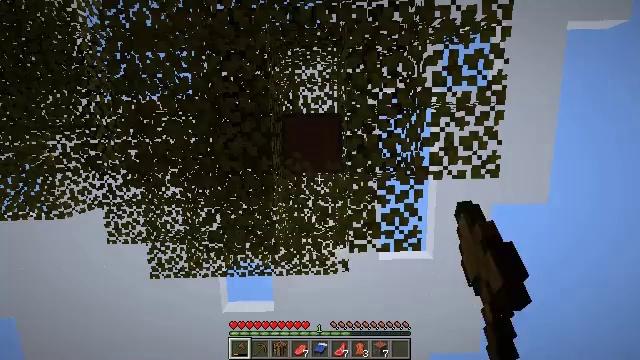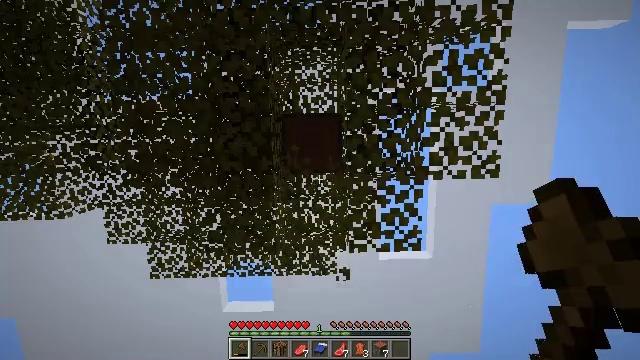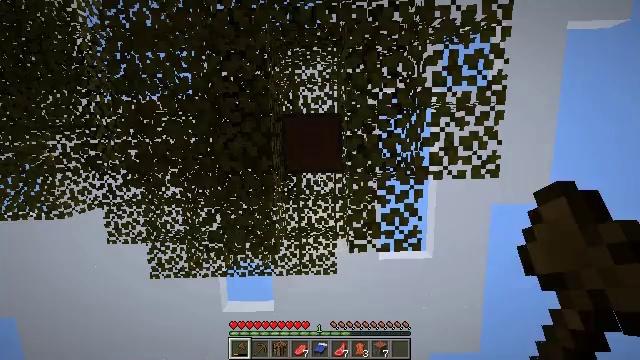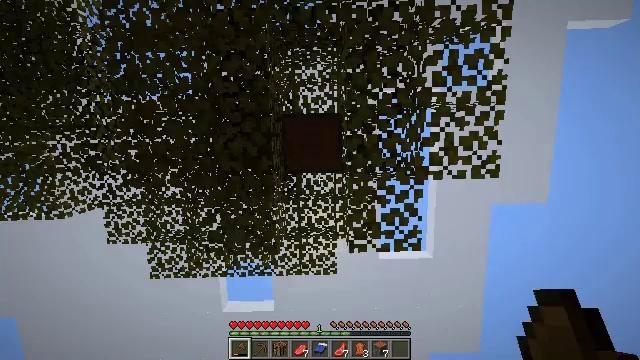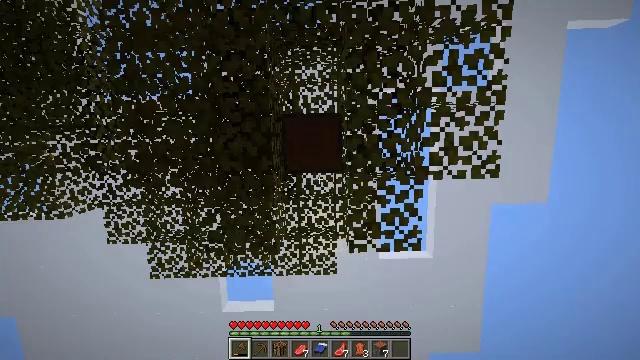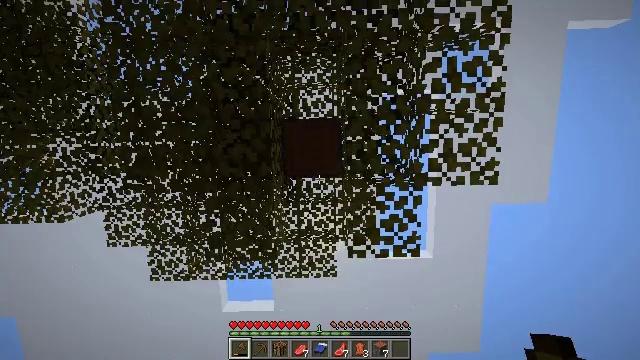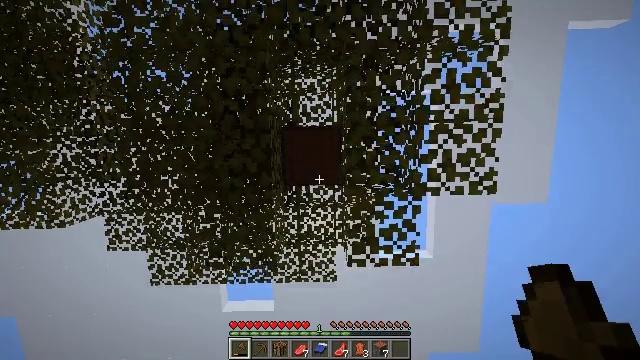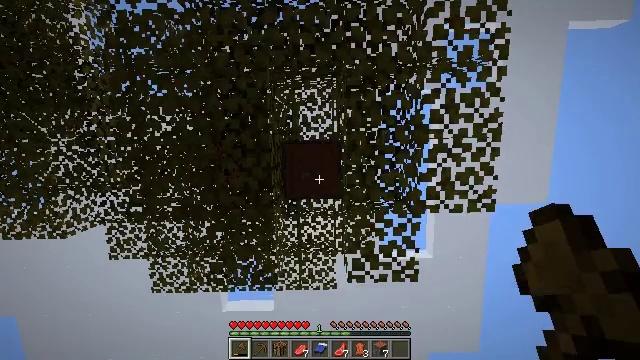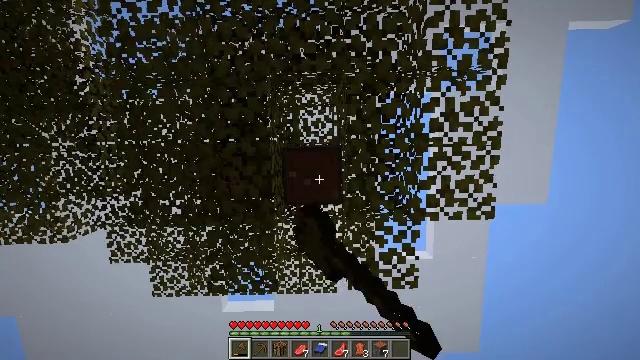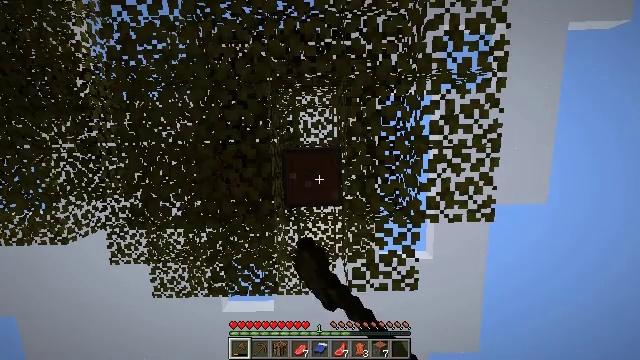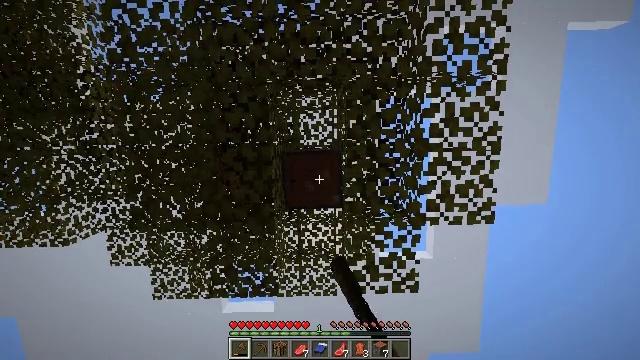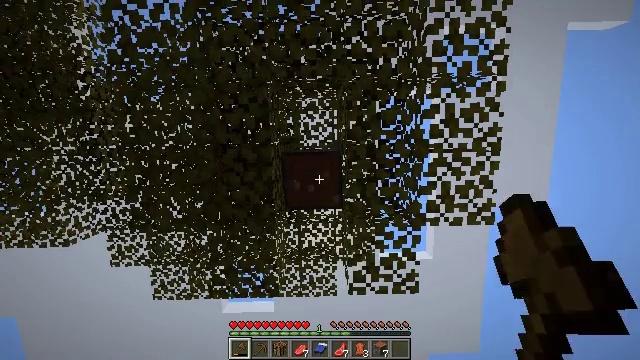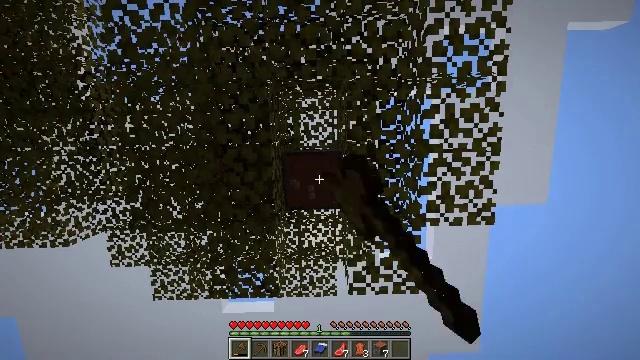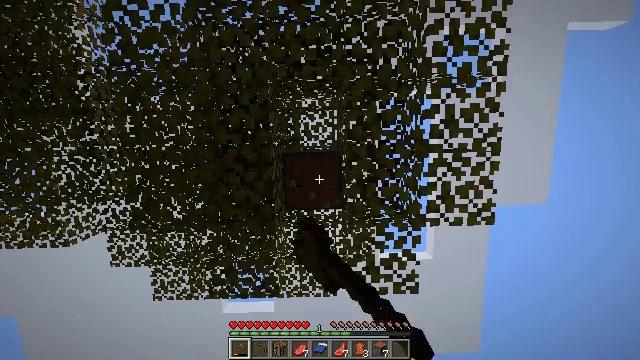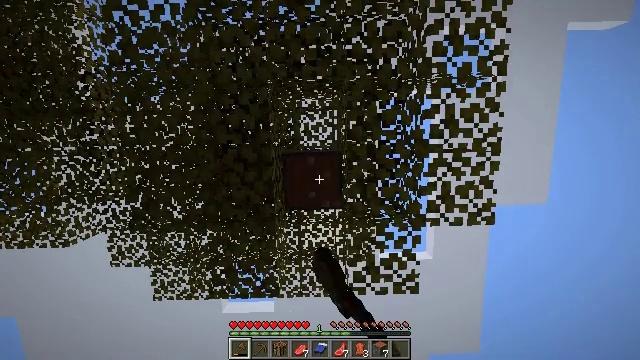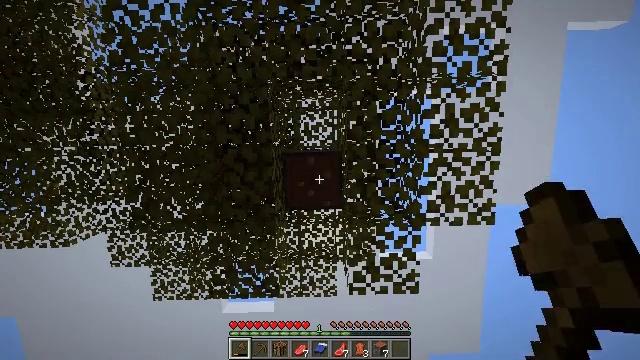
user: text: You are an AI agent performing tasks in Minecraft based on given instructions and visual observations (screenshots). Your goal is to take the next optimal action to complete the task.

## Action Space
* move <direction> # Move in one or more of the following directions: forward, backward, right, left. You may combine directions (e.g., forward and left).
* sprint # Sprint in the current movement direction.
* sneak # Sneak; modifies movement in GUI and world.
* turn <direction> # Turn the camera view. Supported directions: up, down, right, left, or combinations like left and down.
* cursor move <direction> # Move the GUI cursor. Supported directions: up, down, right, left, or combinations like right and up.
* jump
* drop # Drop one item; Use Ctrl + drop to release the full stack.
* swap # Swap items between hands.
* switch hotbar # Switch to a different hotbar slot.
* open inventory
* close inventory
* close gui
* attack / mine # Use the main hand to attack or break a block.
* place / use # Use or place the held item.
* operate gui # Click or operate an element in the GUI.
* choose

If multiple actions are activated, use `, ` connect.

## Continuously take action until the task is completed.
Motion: motion action
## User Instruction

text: Mine acacia log from the tree's trunk.
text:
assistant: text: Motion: attack / mine
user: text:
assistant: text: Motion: attack / mine
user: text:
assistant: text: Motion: attack / mine
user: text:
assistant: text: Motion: attack / mine
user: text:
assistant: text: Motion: move back, attack / mine
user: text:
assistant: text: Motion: move back, attack / mine
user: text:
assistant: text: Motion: move back, attack / mine
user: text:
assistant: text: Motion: attack / mine
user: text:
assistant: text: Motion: attack / mine
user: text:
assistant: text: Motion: attack / mine
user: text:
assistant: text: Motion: attack / mine
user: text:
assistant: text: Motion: attack / mine
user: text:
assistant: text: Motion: attack / mine
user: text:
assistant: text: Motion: attack / mine
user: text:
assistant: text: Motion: attack / mine
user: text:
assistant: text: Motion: attack / mine
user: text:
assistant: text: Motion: attack / mine
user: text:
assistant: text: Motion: attack / mine
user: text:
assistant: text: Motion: attack / mine
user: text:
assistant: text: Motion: attack / mine
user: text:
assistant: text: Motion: attack / mine
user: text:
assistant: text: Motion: attack / mine
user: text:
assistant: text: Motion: attack / mine
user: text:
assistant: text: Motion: attack / mine
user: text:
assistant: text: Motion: attack / mine
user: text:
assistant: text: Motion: attack / mine
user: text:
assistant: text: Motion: attack / mine
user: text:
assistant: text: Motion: attack / mine
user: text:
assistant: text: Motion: attack / mine
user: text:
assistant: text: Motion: attack / mine